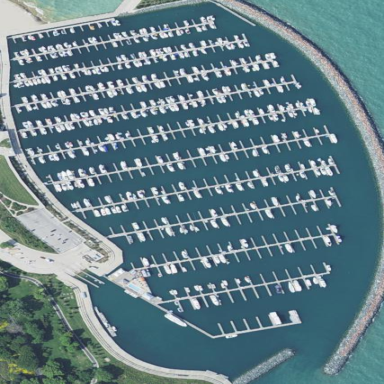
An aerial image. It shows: Marina area for leisure land.